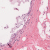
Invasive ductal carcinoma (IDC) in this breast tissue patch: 0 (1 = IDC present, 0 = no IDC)